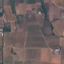
Land use / land cover: PermanentCrop